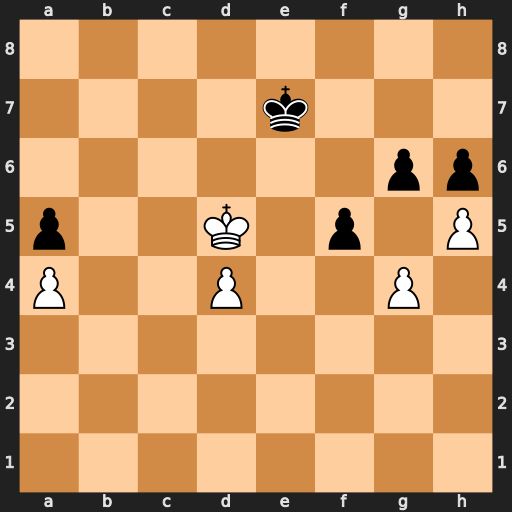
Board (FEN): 8/4k3/6pp/p2K1p1P/P2P2P1/8/8/8
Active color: w
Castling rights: -
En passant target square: -
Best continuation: gxf5 gxh5 Ke4 h4 d5